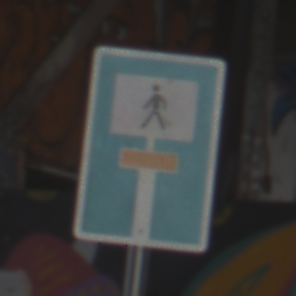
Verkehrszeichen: SackgasseFussgaengerDurchlaessig
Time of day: Midday
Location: Roofed (Special)
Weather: Overcast
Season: NotSpecified
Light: Natural